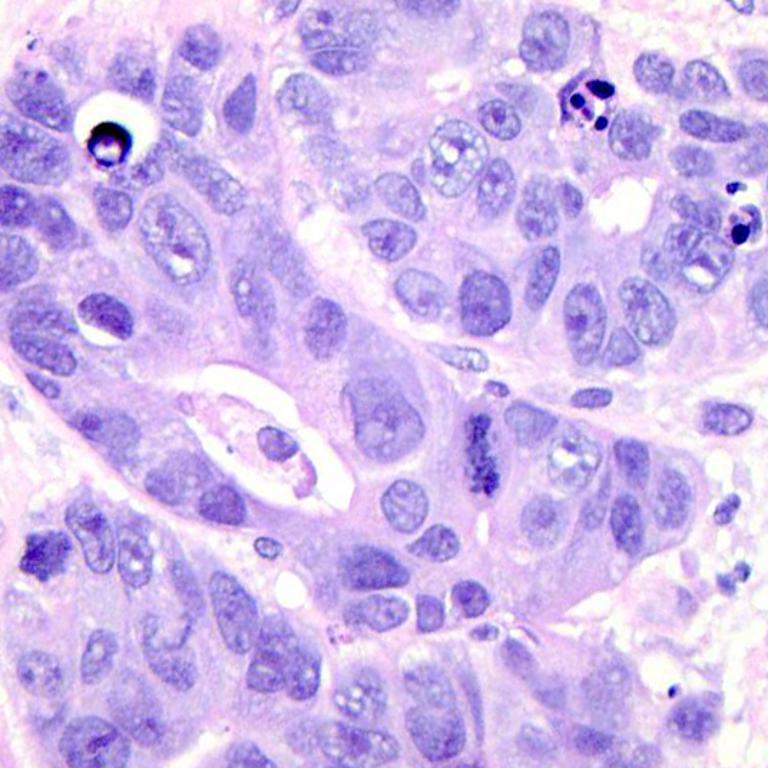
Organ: colon
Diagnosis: adenocarcinomas